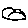
Label: cloud